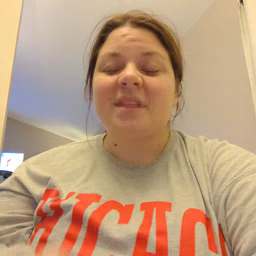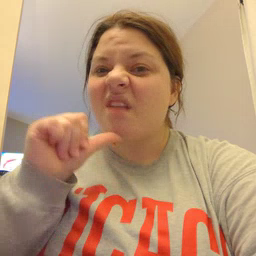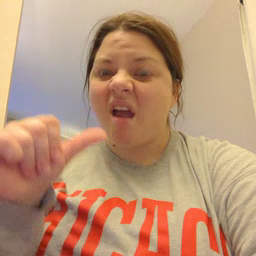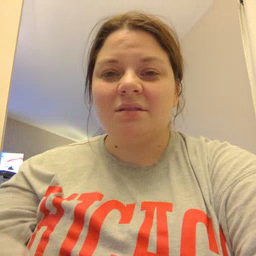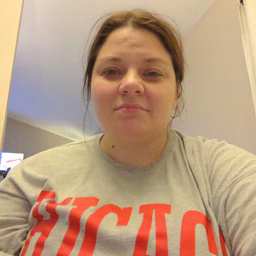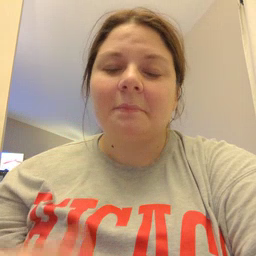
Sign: not